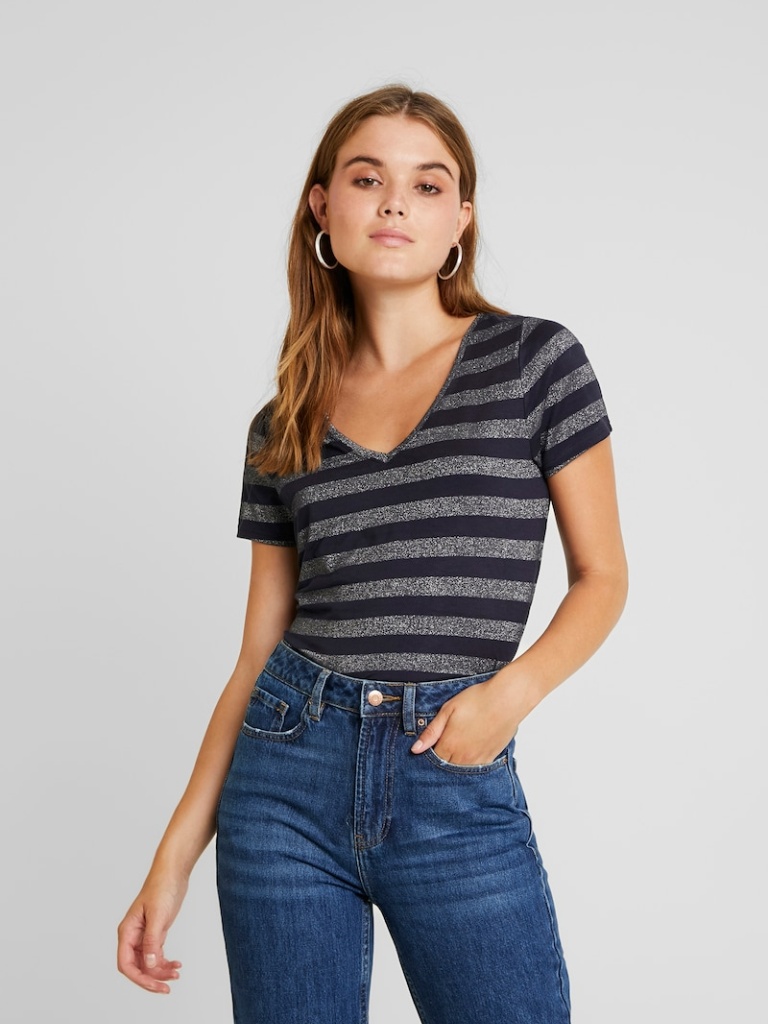
cotton tight short sleeve hip length Fully Tucked in v-neck t-shirt